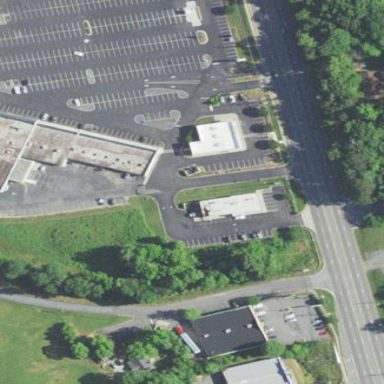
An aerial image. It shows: Retail area.